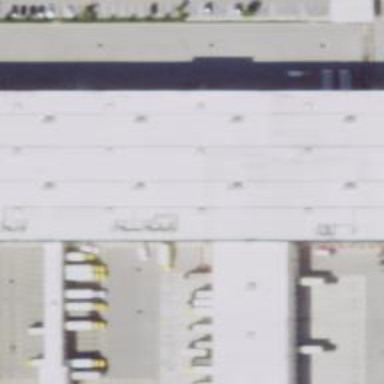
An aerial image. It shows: Warehouse.